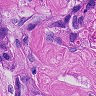
Metastatic tissue present: yes